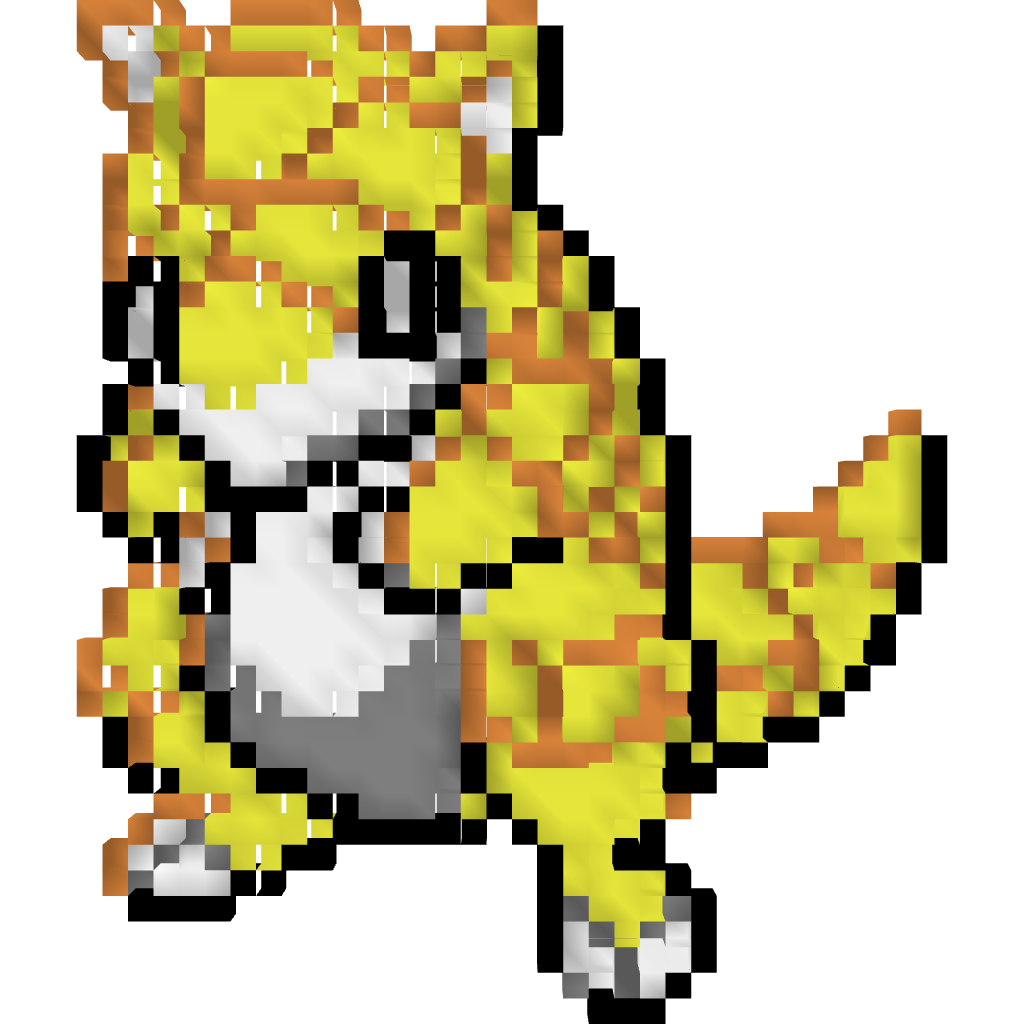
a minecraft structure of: Sandan high quality